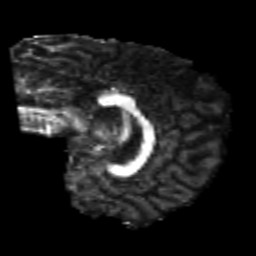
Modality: FA
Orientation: sagittal
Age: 22
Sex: male
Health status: healthy
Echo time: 0.074 s